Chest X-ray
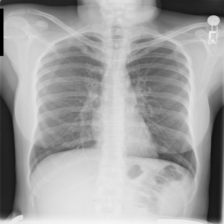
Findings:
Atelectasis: negative
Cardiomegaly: negative
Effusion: negative
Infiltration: negative
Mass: negative
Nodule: negative
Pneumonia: negative
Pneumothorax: negative
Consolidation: negative
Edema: negative
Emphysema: negative
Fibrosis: negative
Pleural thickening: negative
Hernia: negative